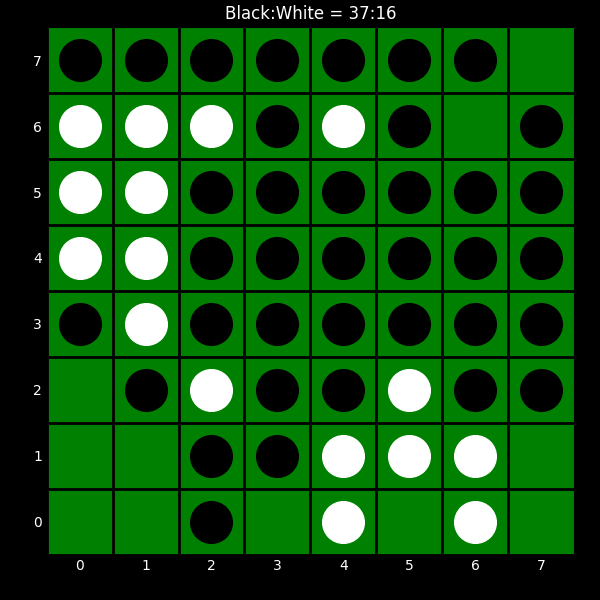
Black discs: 37
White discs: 16